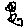
Label: flower